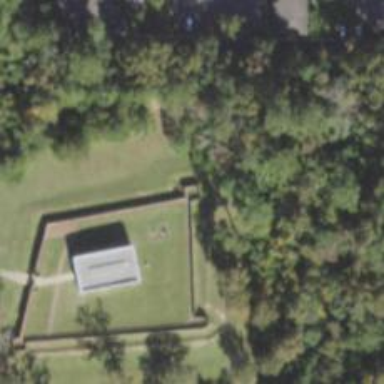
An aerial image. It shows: Historic bastion.